Interaction volume radius: 5 \u00c5
Interaction volume height: 25 \u00c5
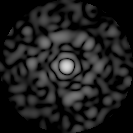
Disorder parameter: 0.8338